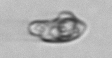
Label: Katodinium_or_Torodinium